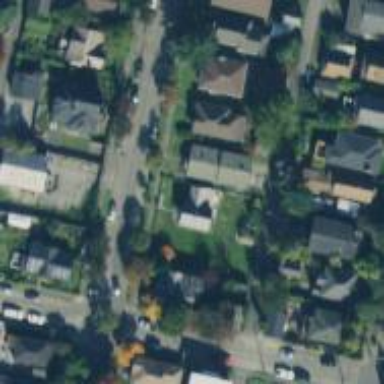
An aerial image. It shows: Neighborhood.